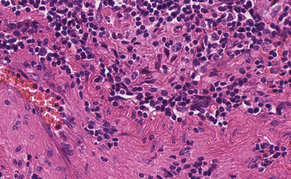
Tumor epithelial tissue: no
Tumor-associated stroma tissue: yes
Normal tissue: no